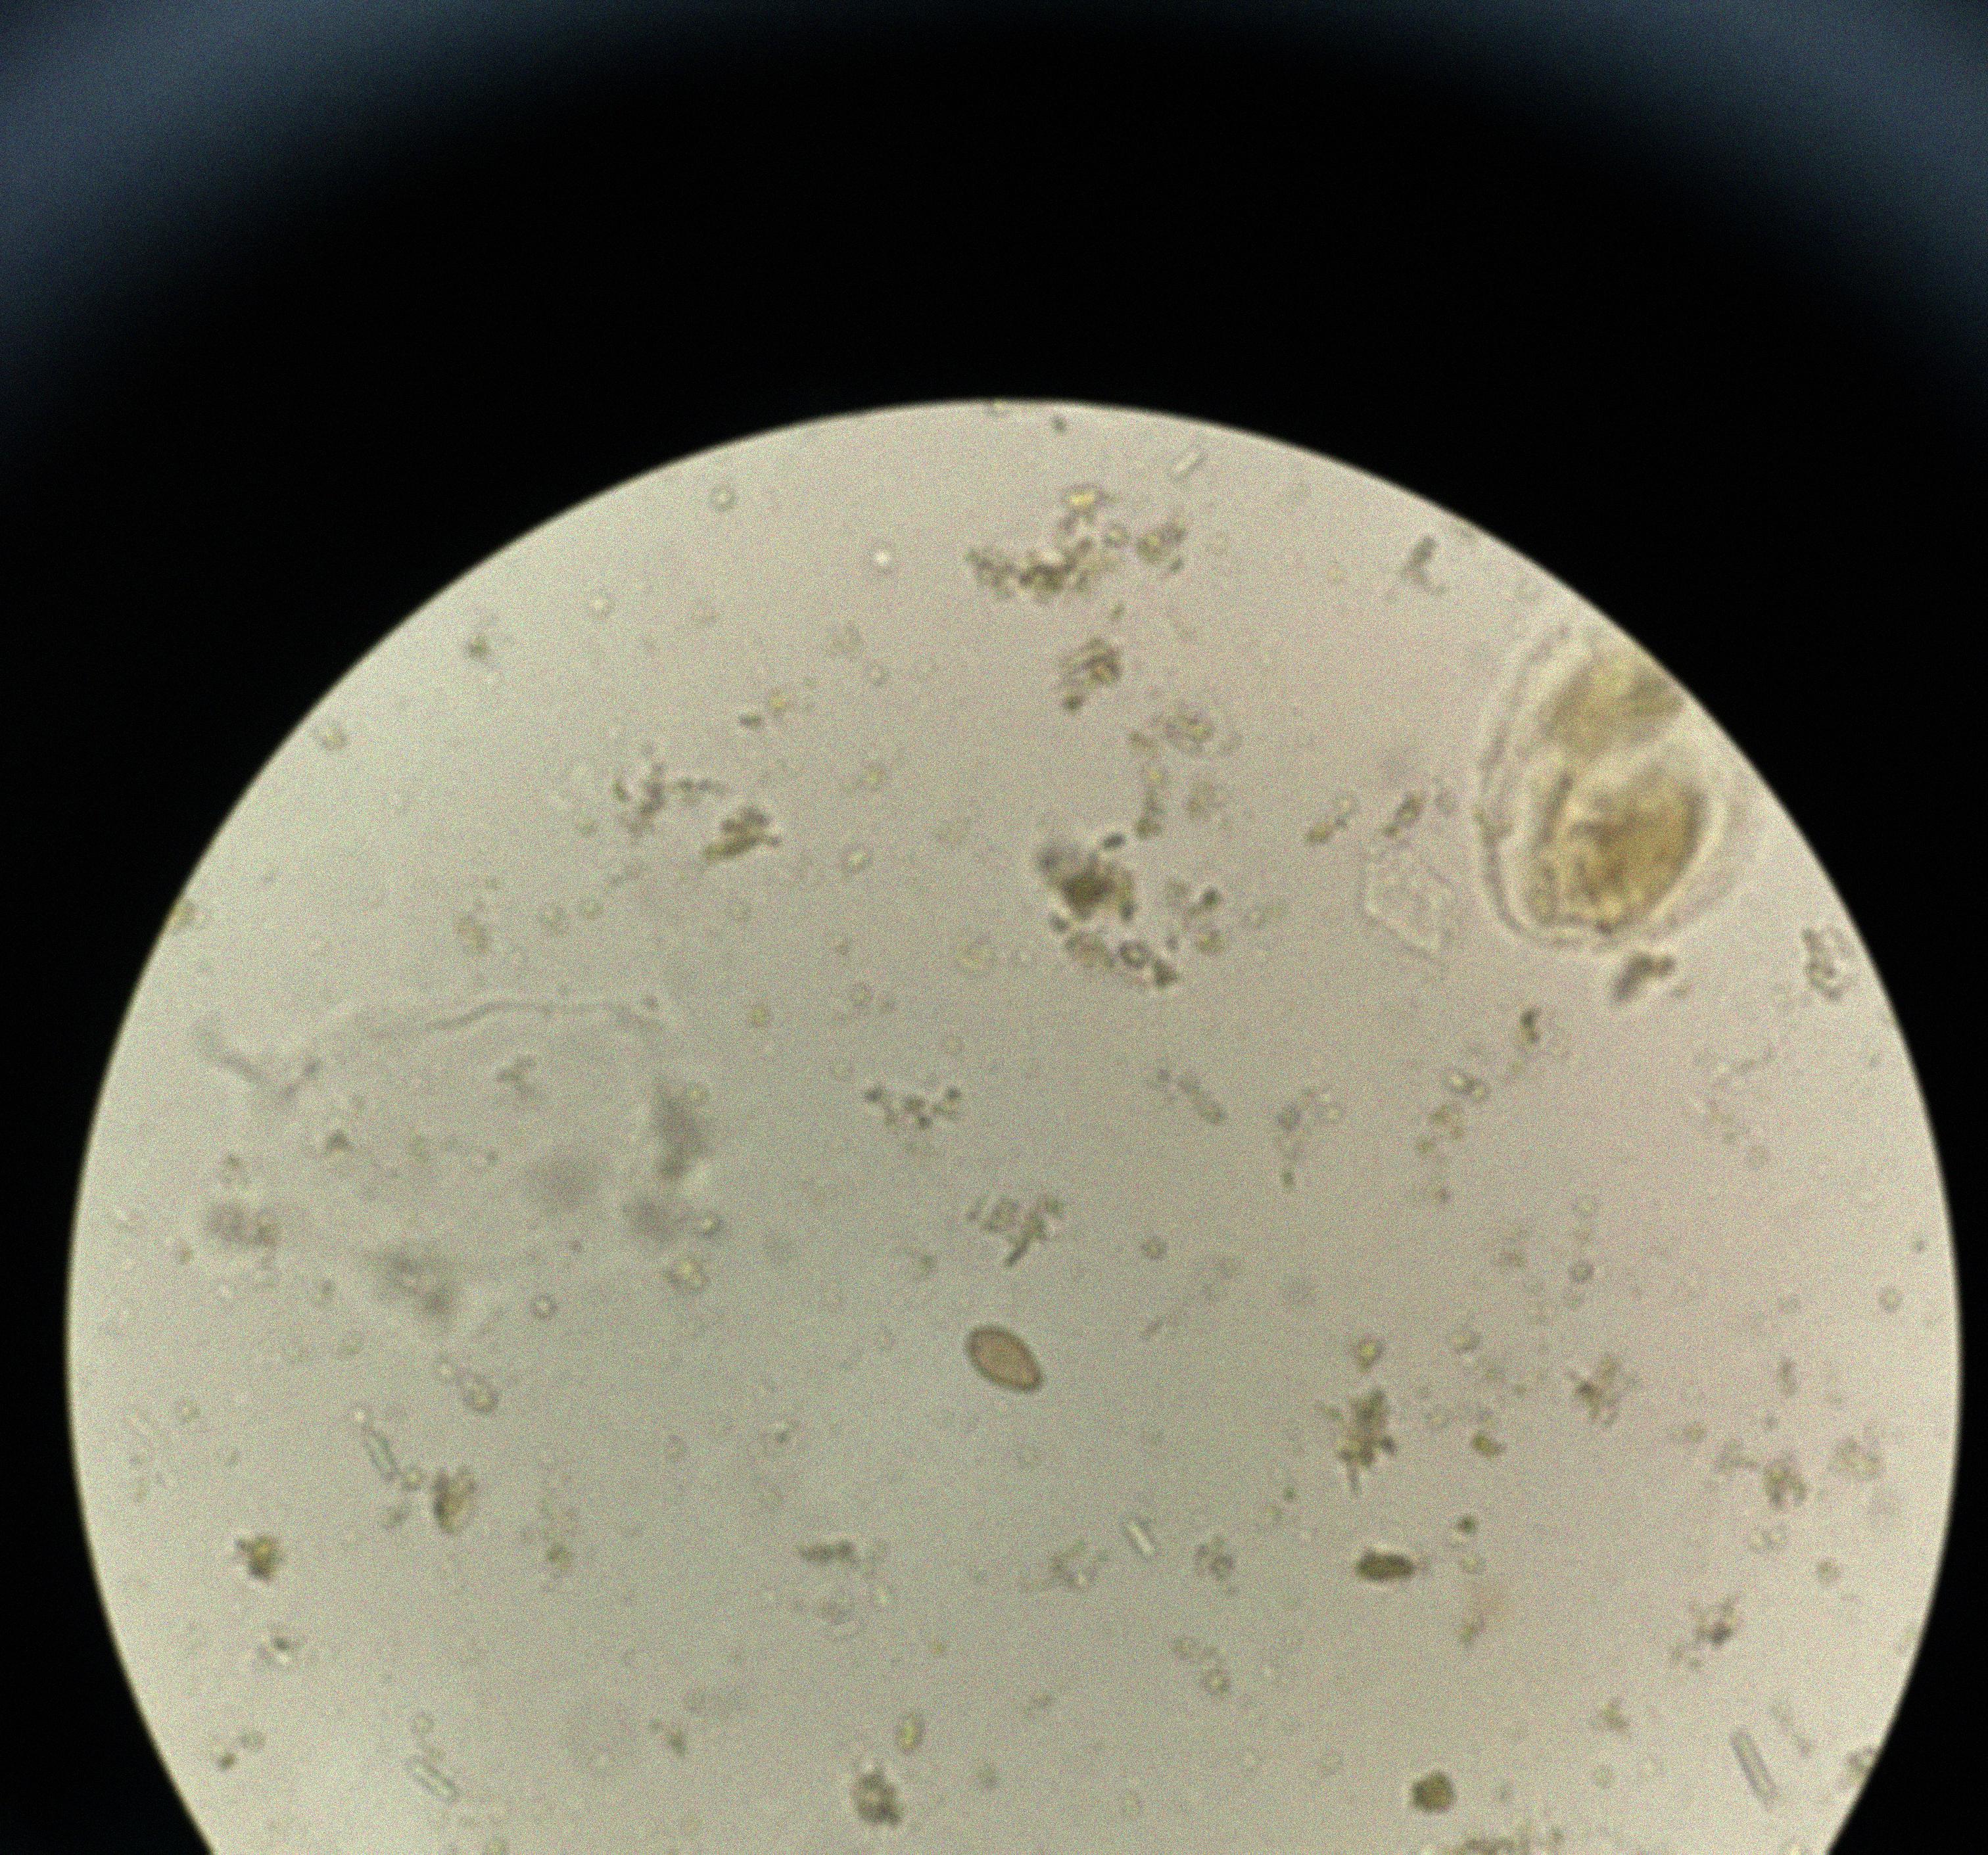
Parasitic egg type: Opisthorchis viverrine